Question: I have the whole line chart working. However the fonts are really small for the labels in x axis and y axis and also on the points where it is plotted. I've circled them in the picture in order to let you know what labels I am talking about.
Also I have disabled the zoom buttons, however we can still zoom using our fingers on the screen. When I zoom in the chart gets messed up. How do I not allow any kind of zooming?

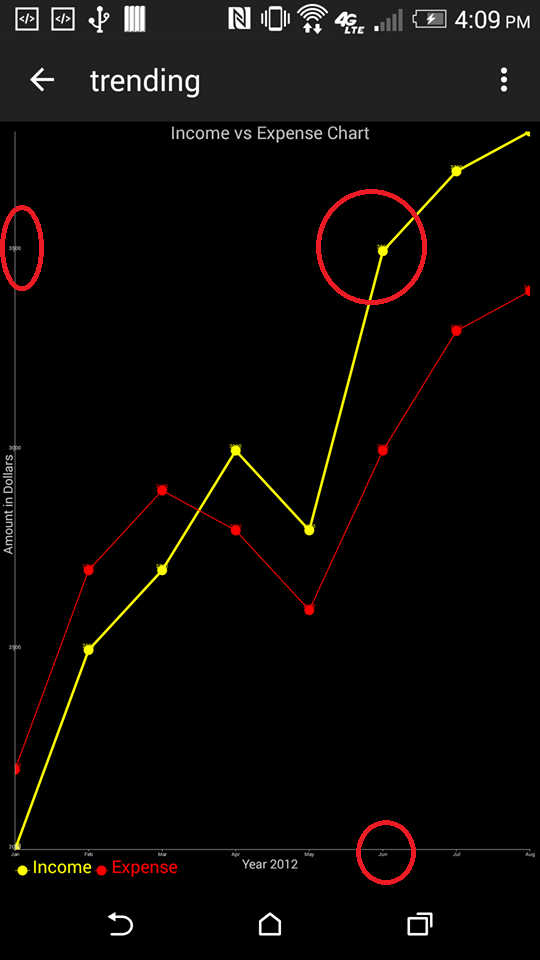
Answer: You can set labels size in pixels for 2 axis together
'''
renderer.setLabelsTextSize(float textSize)
'''
Also you can set label color, align gor X and Y axis, for example:
'''
renderer.setXLabelsColor(Color color);
renderer.setYLabelsAlign(Paint.Align.RIGHT);
'''